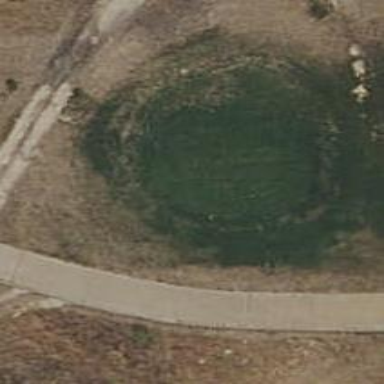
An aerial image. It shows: Golf tee.